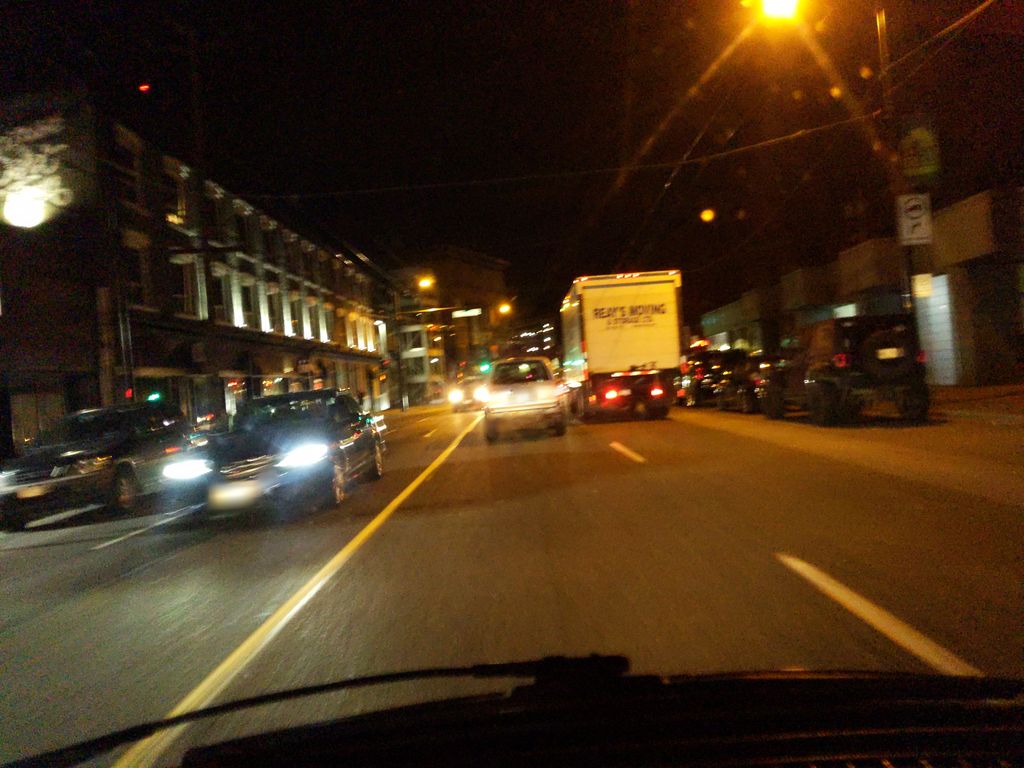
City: vancouver